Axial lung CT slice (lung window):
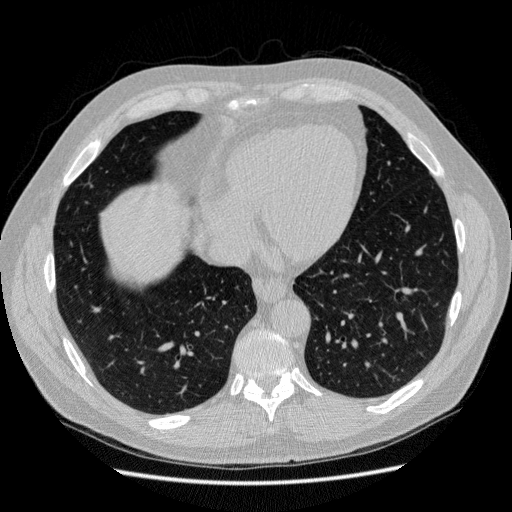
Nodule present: no